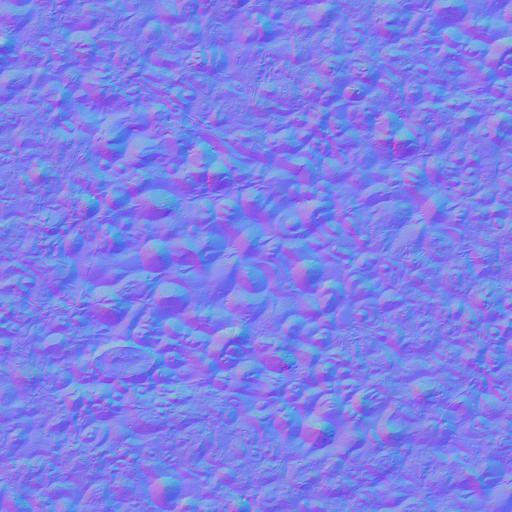
beach dirt dirty ground mud sand